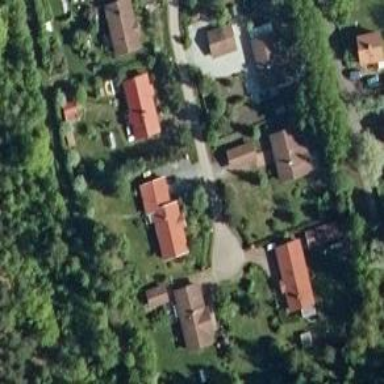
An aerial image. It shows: Residential area.